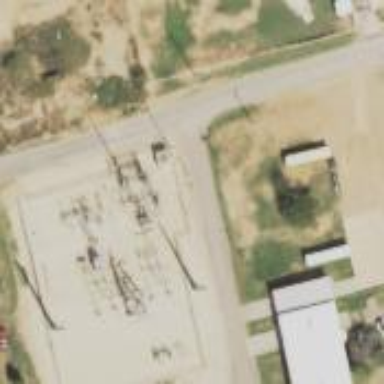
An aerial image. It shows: Distribution level power substation enclosed by fence.